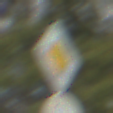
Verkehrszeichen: Vorfahrtsstrasse
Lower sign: Geschwindigkeit50
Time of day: MorningAfternoon
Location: Outdoor (Suburban)
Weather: PartlyCloudy
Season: NotSpecified
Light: Natural